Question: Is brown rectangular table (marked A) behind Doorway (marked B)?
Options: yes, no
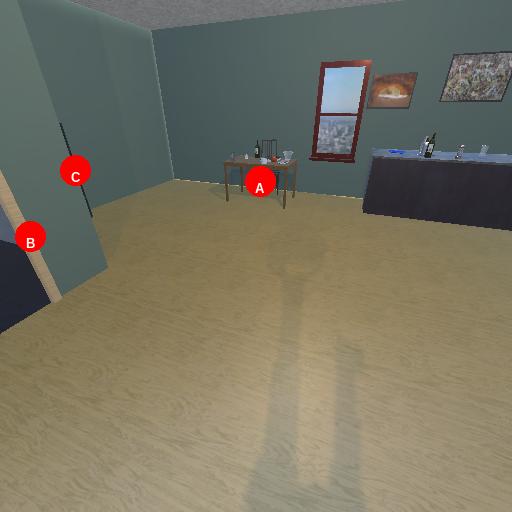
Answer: yes